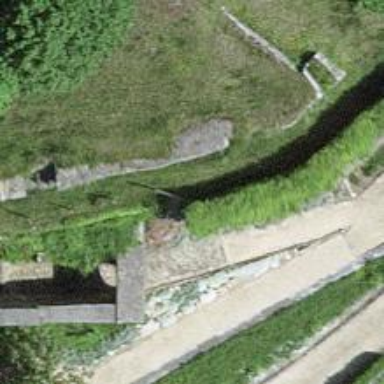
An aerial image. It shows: Retaining wall.